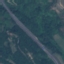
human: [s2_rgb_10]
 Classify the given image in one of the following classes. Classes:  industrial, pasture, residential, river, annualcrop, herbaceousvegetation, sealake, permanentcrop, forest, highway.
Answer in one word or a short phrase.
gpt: Highway